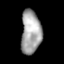
Tissue: lung
Cell type: Epithelial cells
Senescence score: 0.1199
Nuclear area (px): 855
Mean DAPI intensity: 164.021